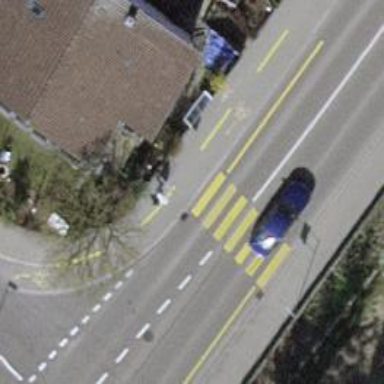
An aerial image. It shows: Uncontrolled crossing on the road.